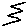
Label: zigzag